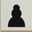
Piece: bP